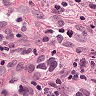
Metastatic tissue present: yes